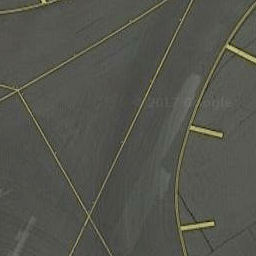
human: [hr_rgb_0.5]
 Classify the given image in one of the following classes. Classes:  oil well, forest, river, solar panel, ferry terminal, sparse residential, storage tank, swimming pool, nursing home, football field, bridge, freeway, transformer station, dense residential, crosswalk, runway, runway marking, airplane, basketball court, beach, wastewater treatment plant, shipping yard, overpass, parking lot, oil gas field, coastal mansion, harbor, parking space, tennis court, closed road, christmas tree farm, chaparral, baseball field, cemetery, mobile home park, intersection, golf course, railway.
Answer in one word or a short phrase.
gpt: runway marking